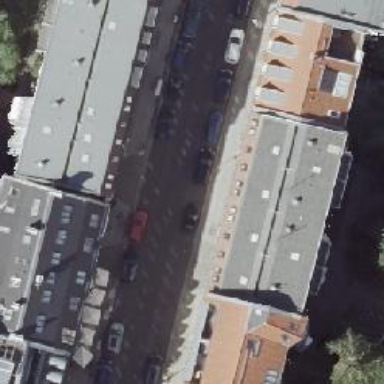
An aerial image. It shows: Parallel parking lane.